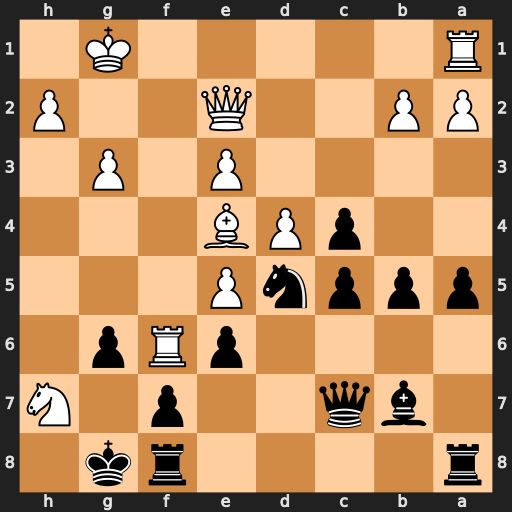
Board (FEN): r4rk1/1bq2p1N/4pRp1/pppnP3/2pPB3/4P1P1/PP2Q2P/R5K1
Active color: b
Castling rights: -
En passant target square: -
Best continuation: Kxh7 Qh5+ Kg7 Qg5 Ne7